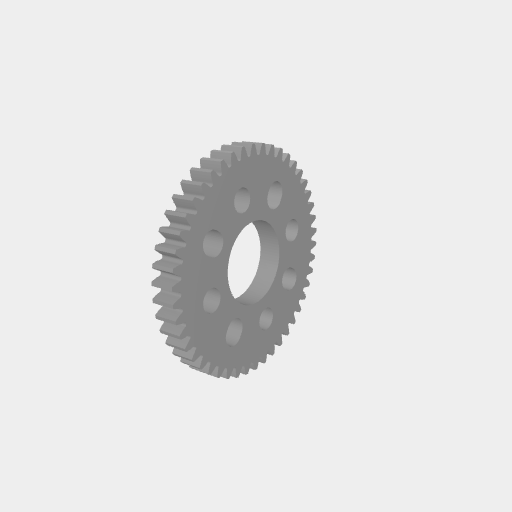
Part: HubMountAcetalGear46T